Interaction volume radius: 10 \u00c5
Interaction volume height: 15 \u00c5
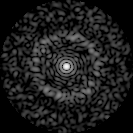
Disorder parameter: 0.8462